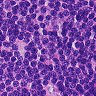
Metastatic tissue present: no